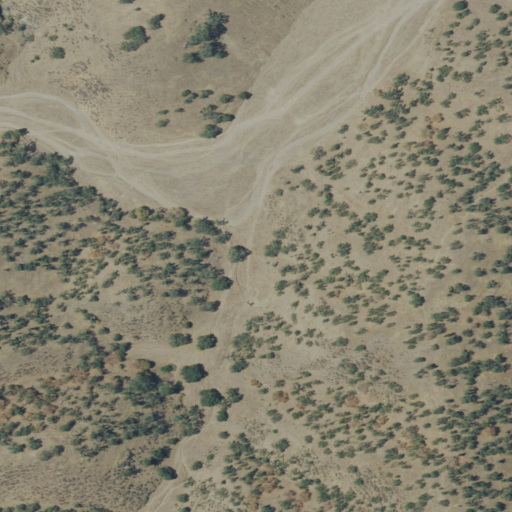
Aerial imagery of valley in California named Jeffers Canyon containing grassland, mixed forest, and shrub